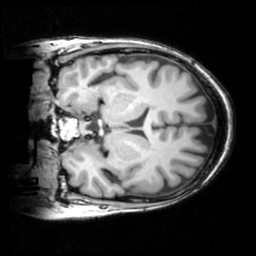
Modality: T1w
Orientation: coronal
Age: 65
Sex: female
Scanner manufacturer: siemens
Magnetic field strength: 3 T
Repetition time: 1.62 s
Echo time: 0.003 s